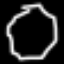
Label: octagon